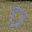
Label: 0